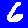
Digit: 6